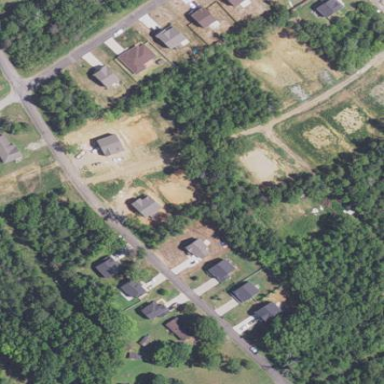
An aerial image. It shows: Residential area consisting of single-family homes.